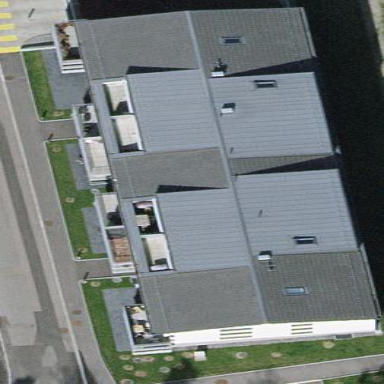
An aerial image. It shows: Ambulance station building.